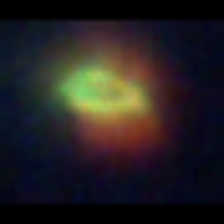
Taxon: NanoPlankton
Group: Other